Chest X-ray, PA view. Patient: 55 years old, sex F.
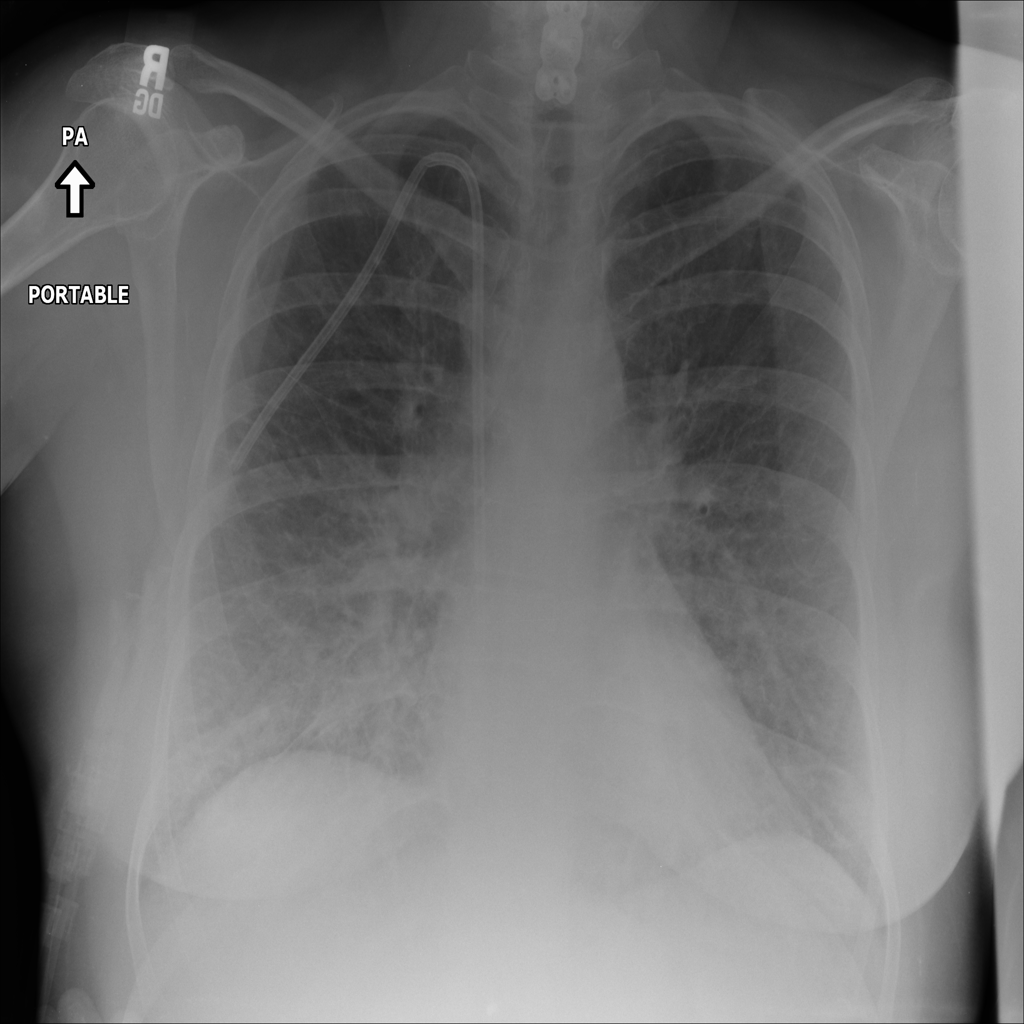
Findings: Edema